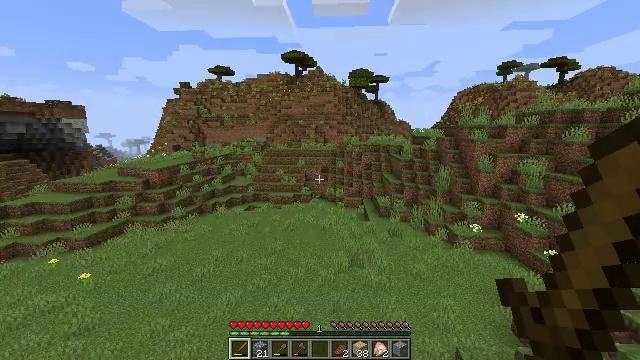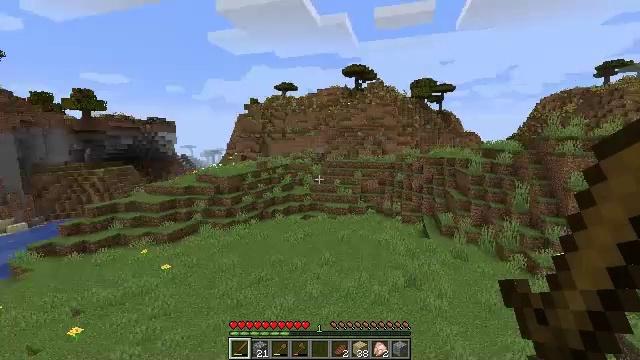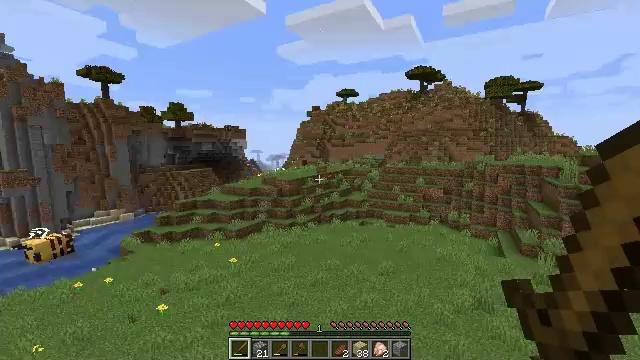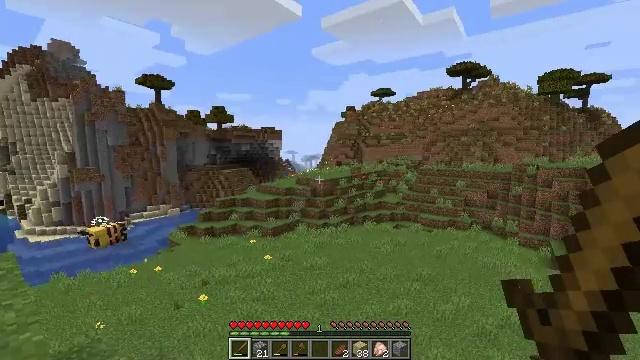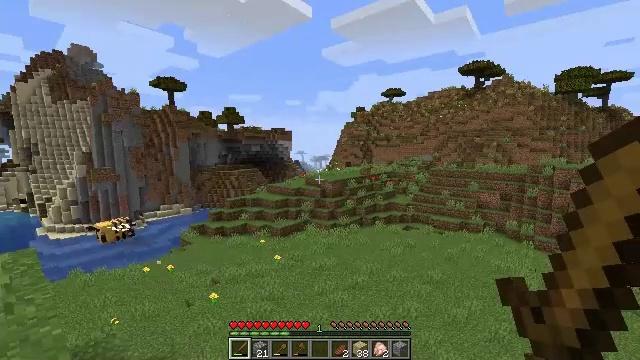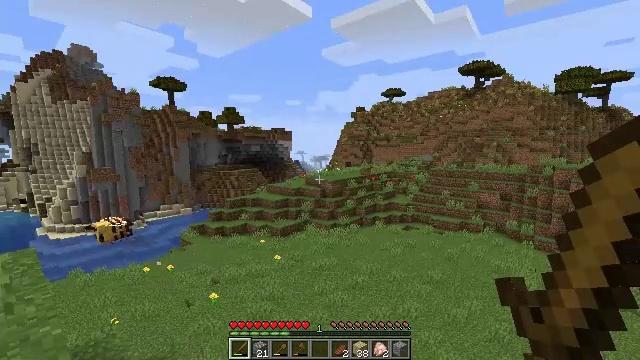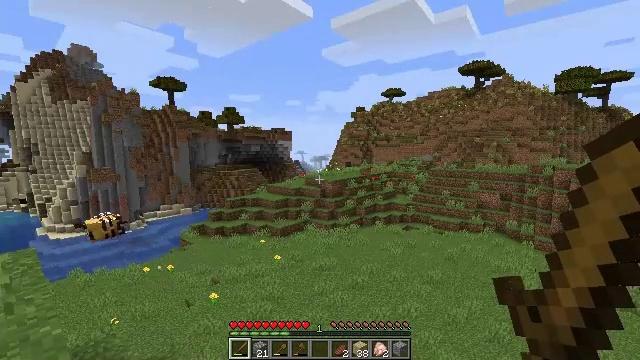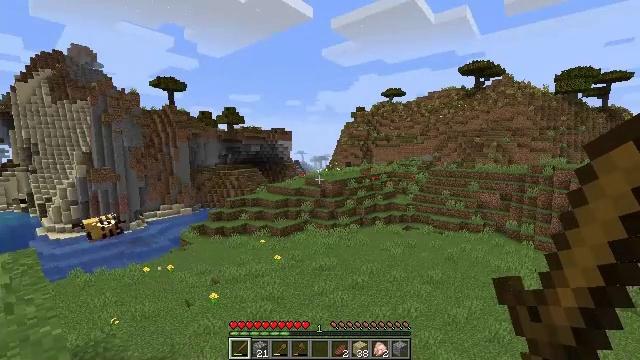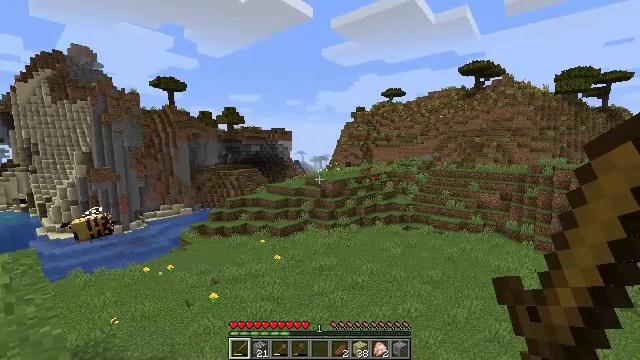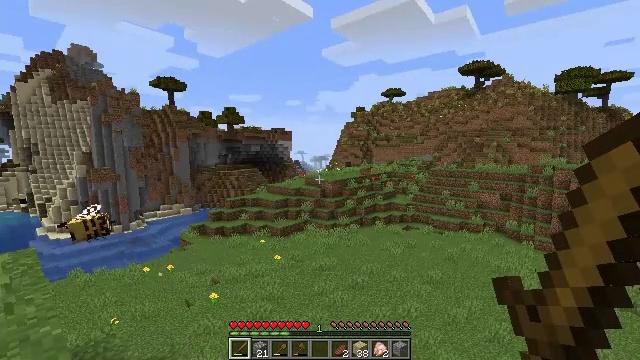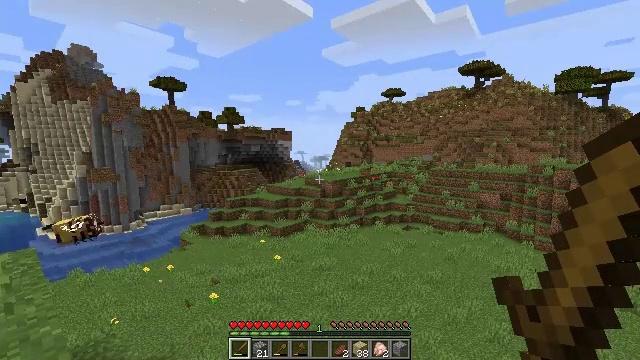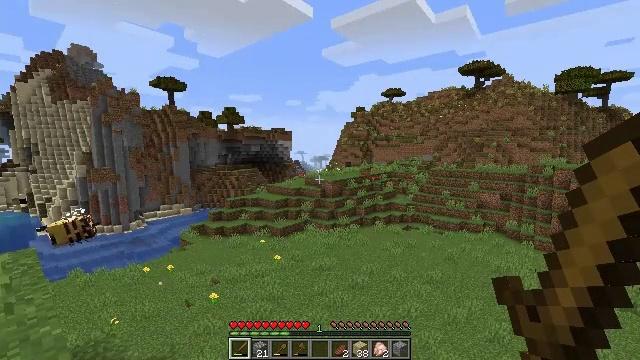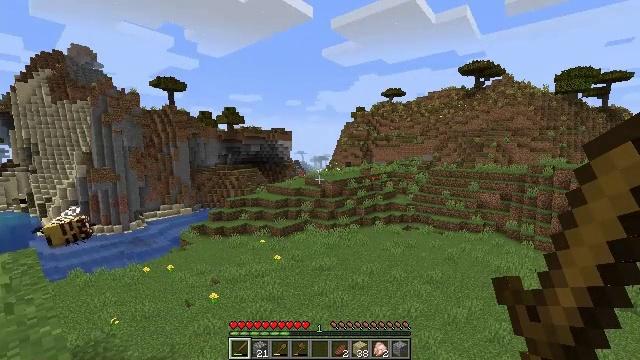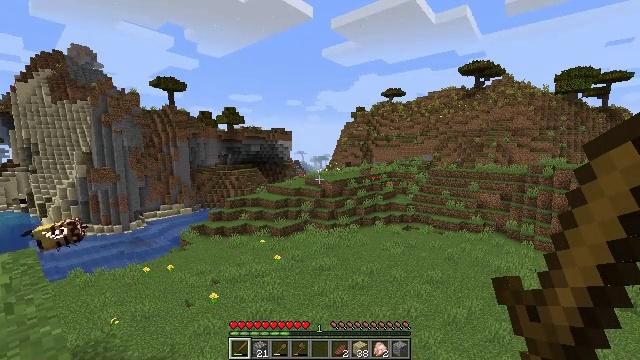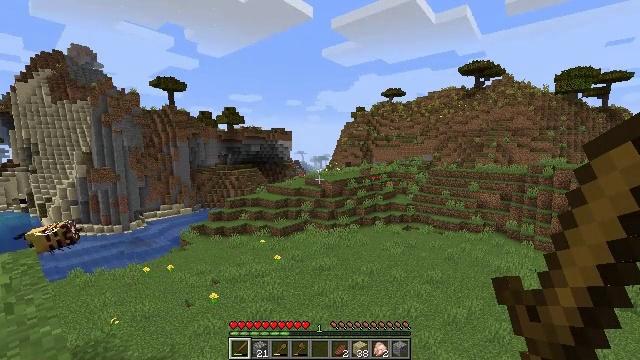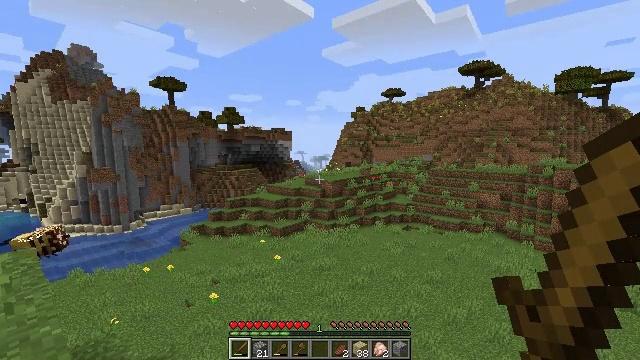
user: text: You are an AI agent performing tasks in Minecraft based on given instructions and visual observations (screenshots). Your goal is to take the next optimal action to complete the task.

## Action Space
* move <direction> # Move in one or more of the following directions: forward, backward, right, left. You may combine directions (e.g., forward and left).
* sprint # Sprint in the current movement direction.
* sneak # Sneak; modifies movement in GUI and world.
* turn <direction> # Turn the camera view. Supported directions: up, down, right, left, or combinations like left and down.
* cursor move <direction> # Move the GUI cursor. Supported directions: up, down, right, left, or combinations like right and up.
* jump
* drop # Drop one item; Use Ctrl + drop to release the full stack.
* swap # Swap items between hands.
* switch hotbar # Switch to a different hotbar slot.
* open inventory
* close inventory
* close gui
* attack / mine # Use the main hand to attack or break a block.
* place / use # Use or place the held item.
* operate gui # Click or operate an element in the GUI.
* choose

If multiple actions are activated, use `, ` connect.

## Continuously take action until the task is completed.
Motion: motion action
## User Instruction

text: Collect birch leaves from the tree.
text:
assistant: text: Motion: turn left and up
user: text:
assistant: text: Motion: turn left and up
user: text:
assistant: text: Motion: turn left
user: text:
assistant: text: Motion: turn left
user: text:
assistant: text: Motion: no_op
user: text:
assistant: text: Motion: no_op
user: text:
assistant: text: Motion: no_op
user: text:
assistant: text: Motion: no_op
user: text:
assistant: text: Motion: no_op
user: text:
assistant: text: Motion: no_op
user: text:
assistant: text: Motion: no_op
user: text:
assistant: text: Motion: no_op
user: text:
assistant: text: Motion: no_op
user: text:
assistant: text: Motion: no_op
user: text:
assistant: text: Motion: no_op
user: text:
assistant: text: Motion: no_op
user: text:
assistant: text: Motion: no_op
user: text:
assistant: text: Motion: no_op
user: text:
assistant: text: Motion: no_op
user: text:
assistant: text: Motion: no_op
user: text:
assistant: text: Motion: no_op
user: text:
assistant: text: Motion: no_op
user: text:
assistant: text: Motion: no_op
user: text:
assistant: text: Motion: no_op
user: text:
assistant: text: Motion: no_op
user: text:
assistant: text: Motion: no_op
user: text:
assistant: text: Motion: no_op
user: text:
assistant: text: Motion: no_op
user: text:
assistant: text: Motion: no_op
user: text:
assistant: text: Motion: no_op